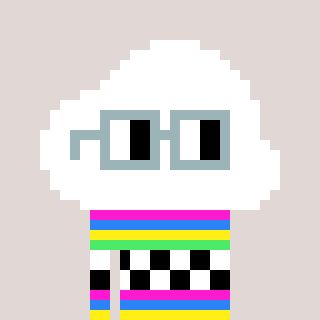
a pixel art character with square dark gray glasses, a cloud-shaped head and a grayscale-colored body on a warm background